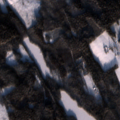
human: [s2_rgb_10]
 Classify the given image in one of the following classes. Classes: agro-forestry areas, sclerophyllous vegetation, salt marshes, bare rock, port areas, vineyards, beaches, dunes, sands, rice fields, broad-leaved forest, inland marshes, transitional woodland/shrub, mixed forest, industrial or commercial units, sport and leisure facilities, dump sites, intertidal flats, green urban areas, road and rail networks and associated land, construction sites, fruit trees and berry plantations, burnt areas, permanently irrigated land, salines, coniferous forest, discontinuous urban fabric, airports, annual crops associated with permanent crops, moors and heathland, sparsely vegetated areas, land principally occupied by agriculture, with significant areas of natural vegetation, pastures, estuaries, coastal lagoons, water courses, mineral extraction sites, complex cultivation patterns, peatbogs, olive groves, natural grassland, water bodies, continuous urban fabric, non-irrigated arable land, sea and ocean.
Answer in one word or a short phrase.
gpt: non-irrigated arable land, coniferous forest, mixed forest